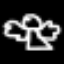
Label: angel